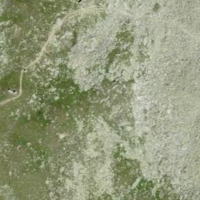
EUNIS habitat code: 31
Species observed at this site:
Gentiana bavarica